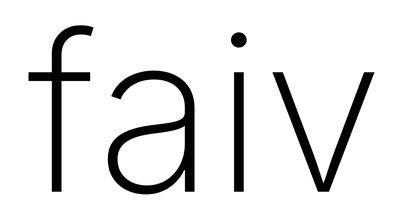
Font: Inter_ExtraLight